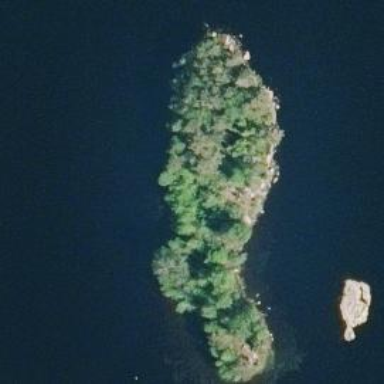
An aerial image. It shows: Island.